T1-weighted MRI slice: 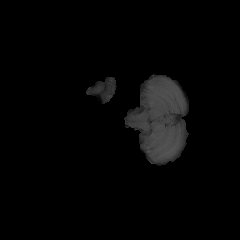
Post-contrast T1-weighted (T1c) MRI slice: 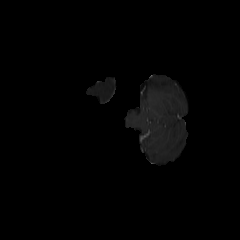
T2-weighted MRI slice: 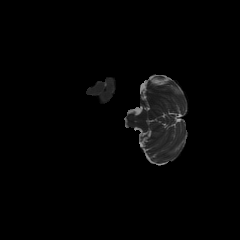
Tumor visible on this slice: no